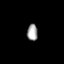
Tissue: prostate
Cell type: Fibroblasts
Senescence score: 0.694
Nuclear area (px): 175
Mean DAPI intensity: 160.457